Question: I went through GWT Showcase and I found disclosure panel.
I want to control disclosure panel collapsing and expanding by clicking on one button.
In certain situations button can be disabled, In that case I want to enable/disable button.
Please refer this for more details:

Please suggest, How to do this?
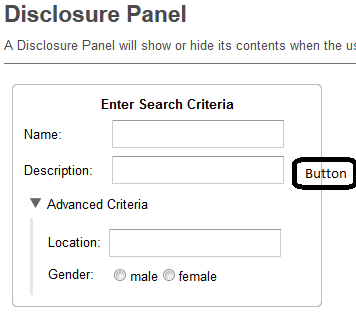
Answer: You could use <URL>, but note that you cannot disable the 'DisclosurePanel' and prevent it from opening when clicking its header.
You might want to build a custom widget instead.